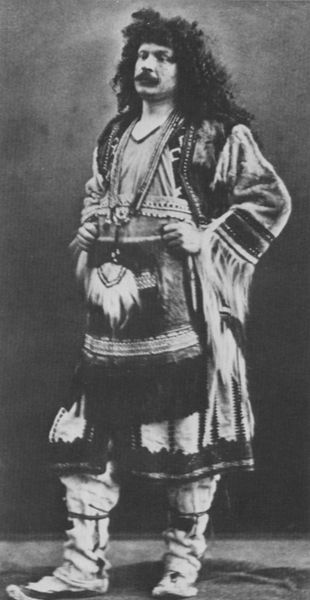
Titel: Nadar auf einem Maskenball
Künstler: Gaspard-Félix Tournachon
Standort: Frankreich
Institution: Sammlung M. Georges Sirot
Schlagwörter: feder, mann, weiß, schmuck, schwarz, rock, bart, federn, bildnis, portrait, fransen, haare, locken, kette, schnauzer, weste, foto, fotografie, stifel, indianer, felltasche